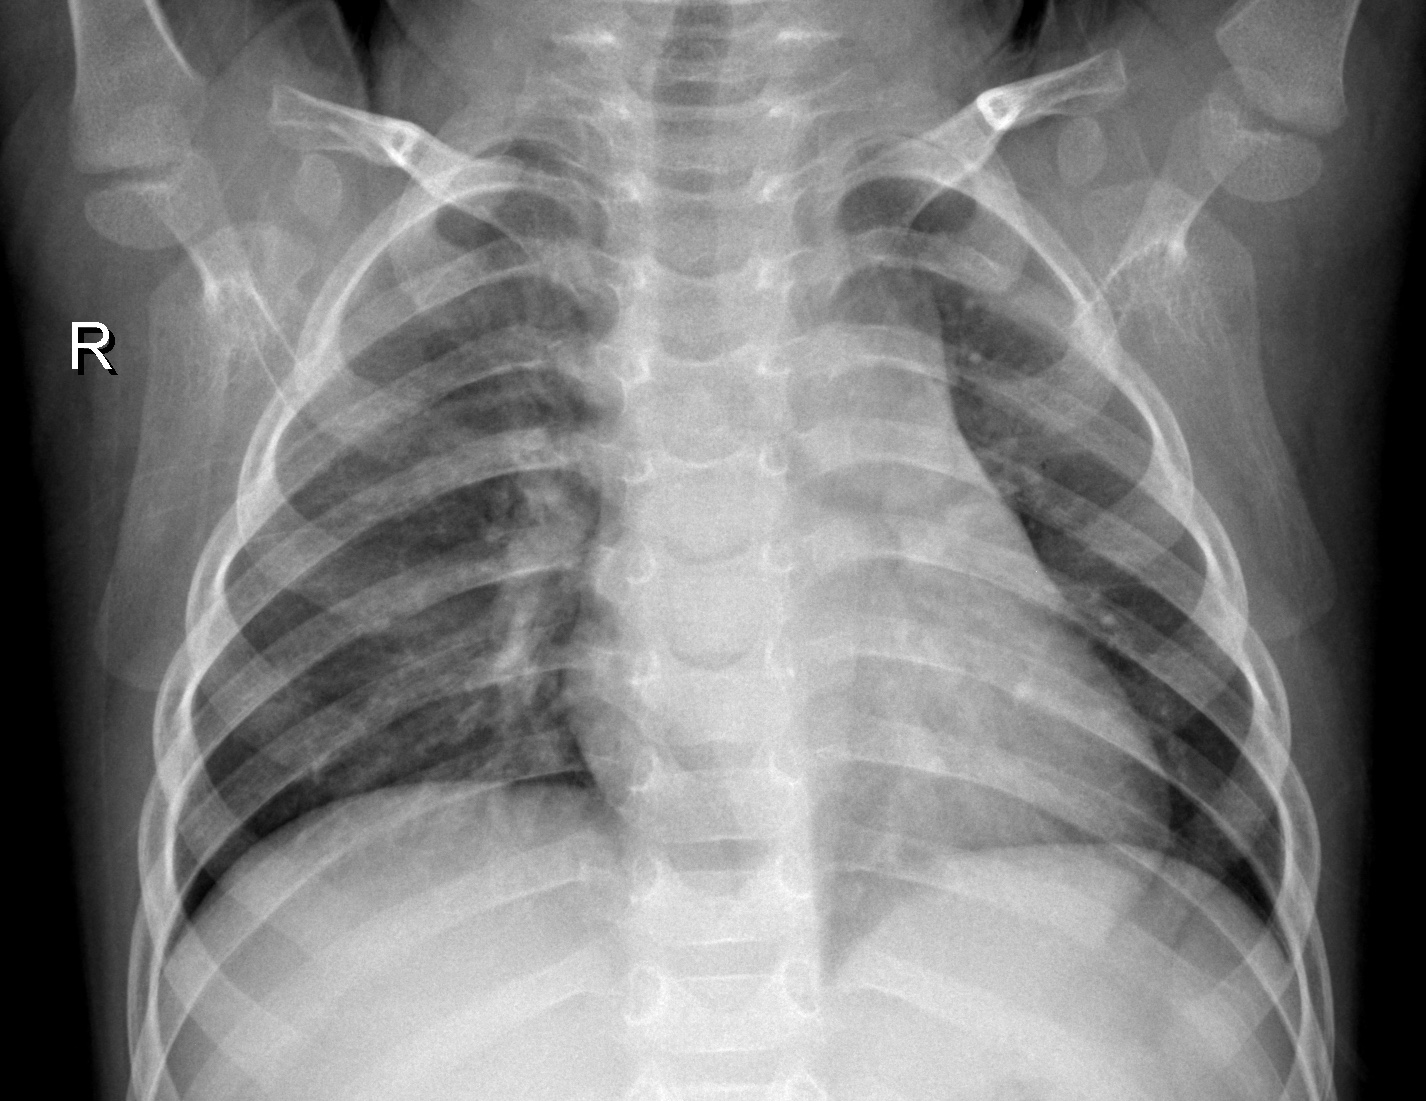
Diagnosis: NORMAL